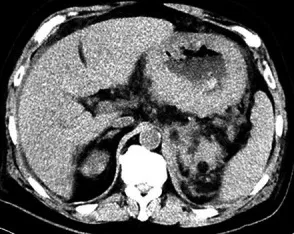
Abdominal CT scan with contrast. Findings of bilateral enhancing lesions in the kidneys. Multiple rounded hyperdense lesions throughout the renal parenchyma bilaterally, more pronounced in the left kidney. Left perinephric hematoma 8.8 x 5.2 cm. Axial view (right).
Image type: radiology (ct)